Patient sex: M
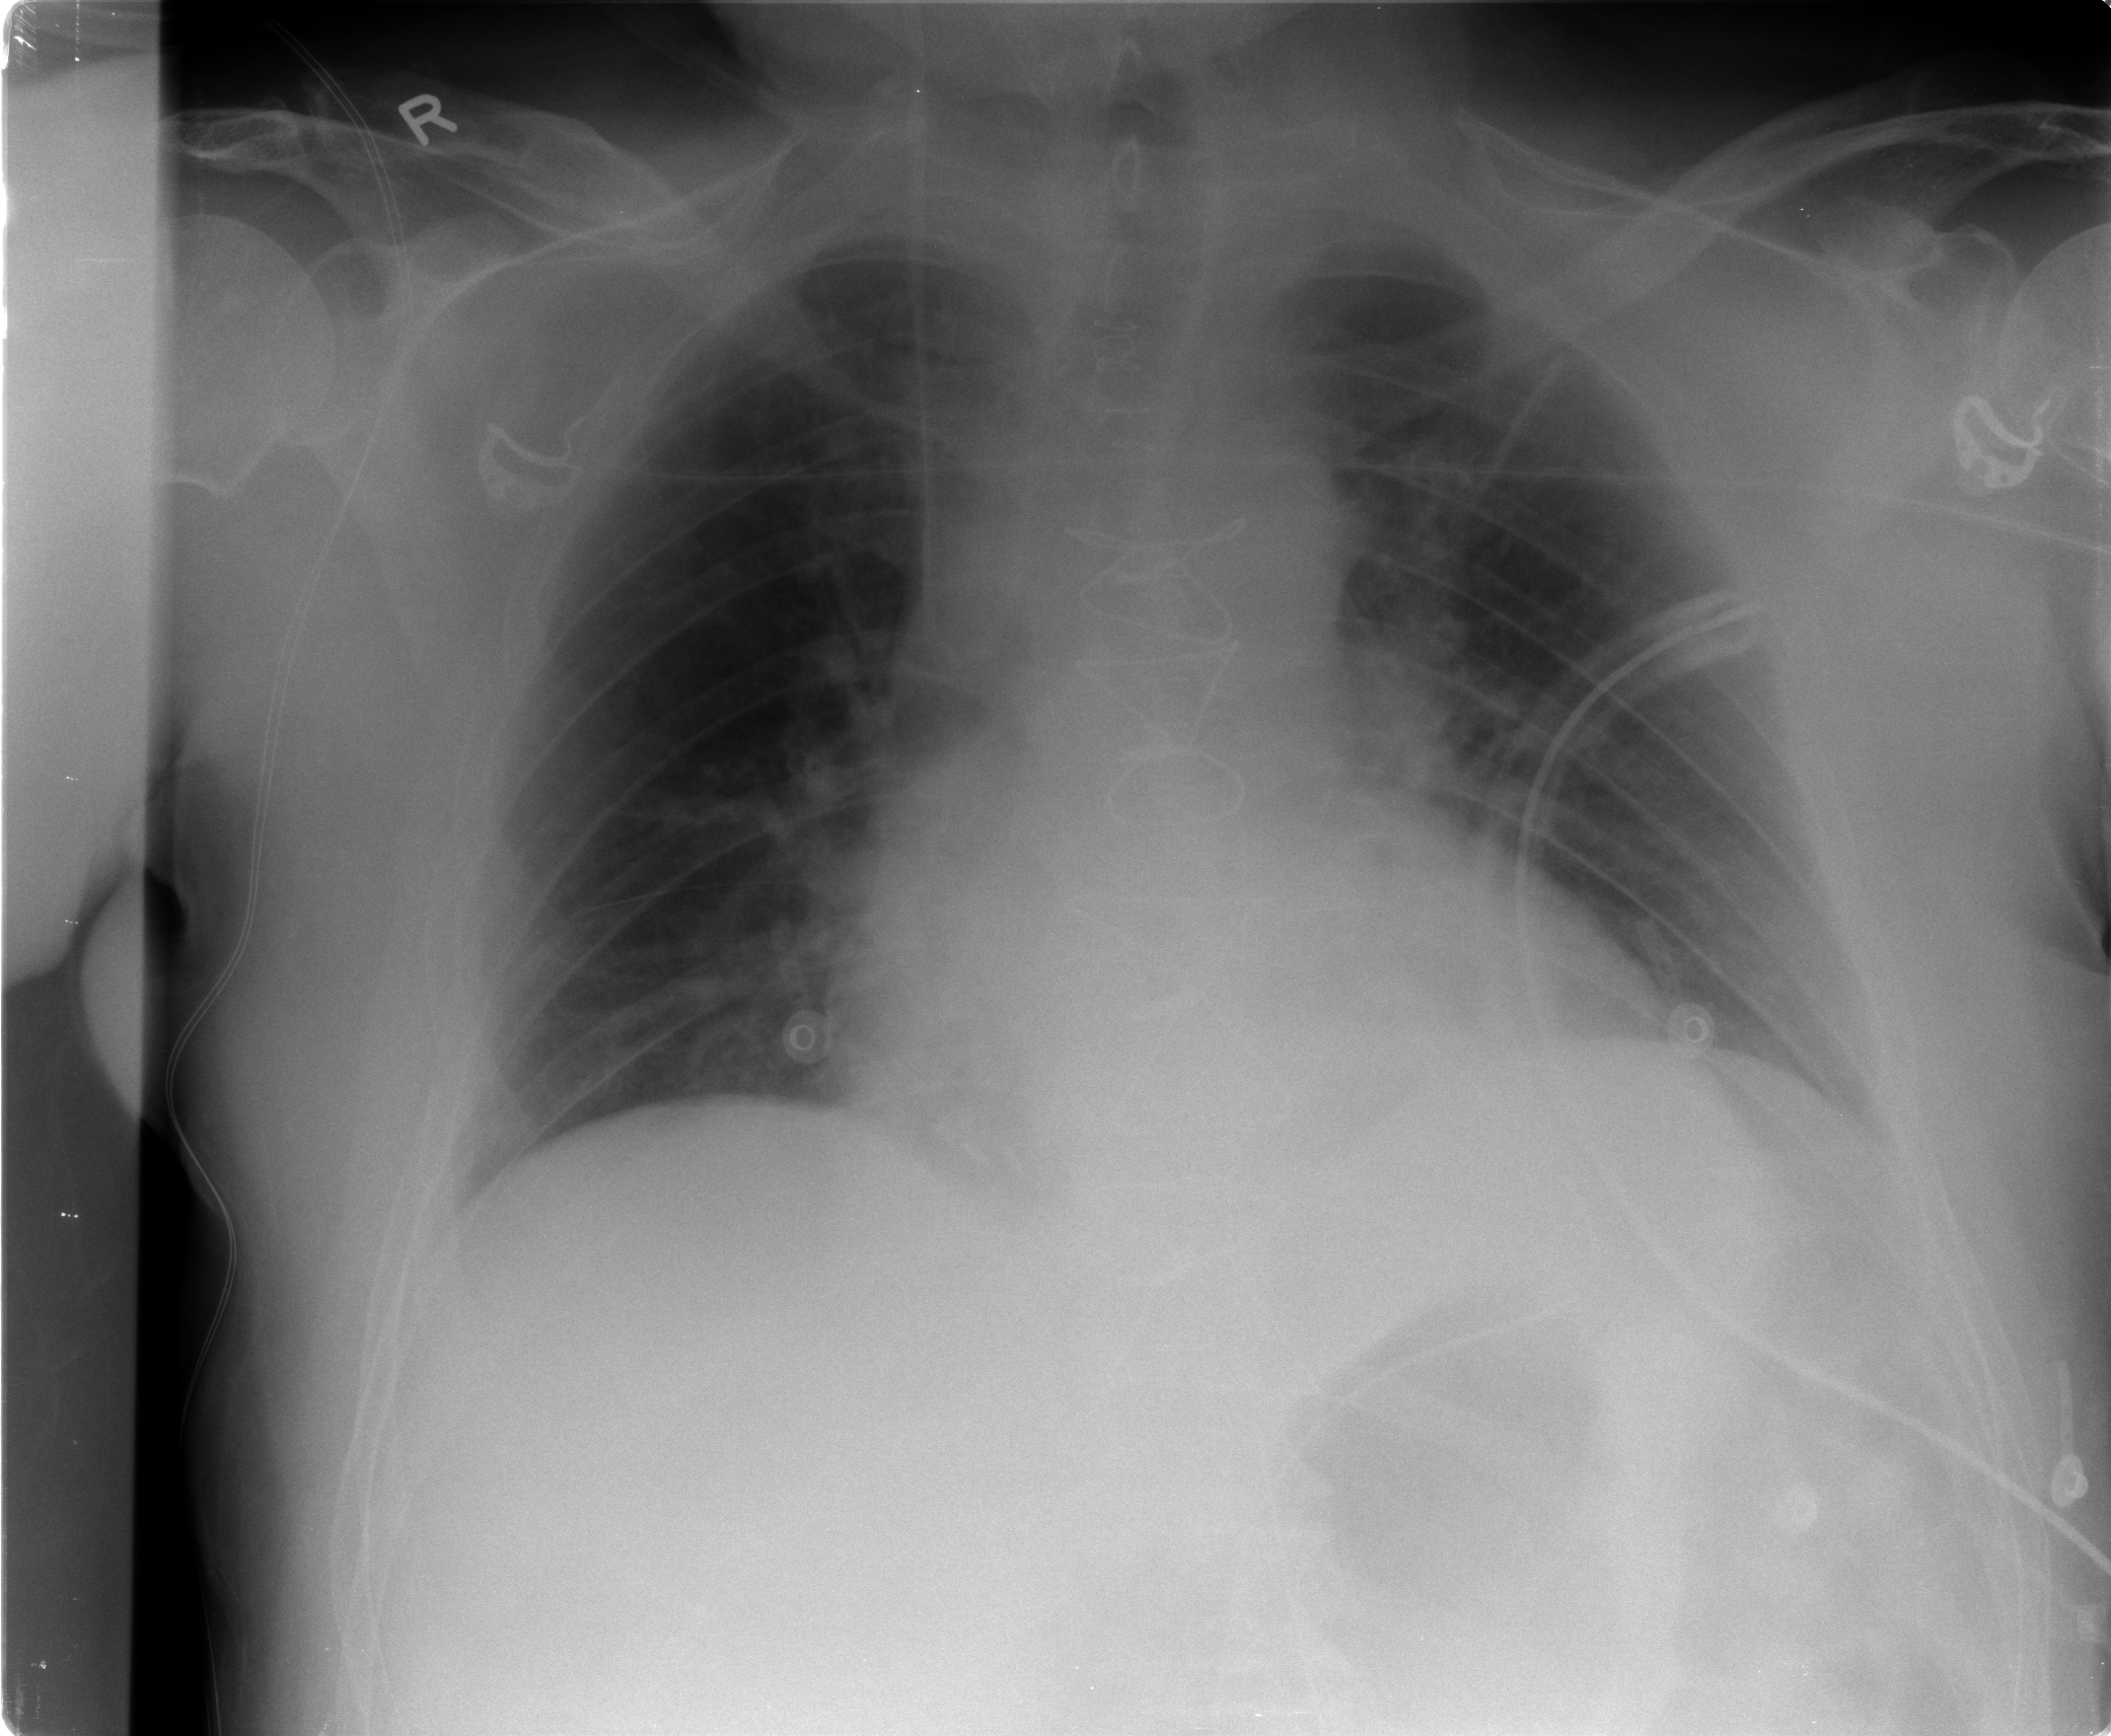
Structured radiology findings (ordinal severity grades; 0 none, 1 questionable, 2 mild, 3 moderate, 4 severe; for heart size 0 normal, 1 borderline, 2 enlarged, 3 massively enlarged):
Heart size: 1
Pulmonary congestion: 2
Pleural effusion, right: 0
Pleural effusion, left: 1
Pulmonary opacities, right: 0
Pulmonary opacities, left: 1
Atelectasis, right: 0
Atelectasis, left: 2